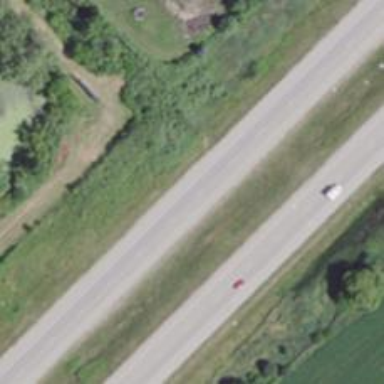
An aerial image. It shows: Asphalt motorway.